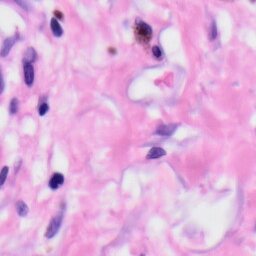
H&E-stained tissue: Skin